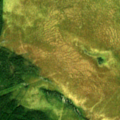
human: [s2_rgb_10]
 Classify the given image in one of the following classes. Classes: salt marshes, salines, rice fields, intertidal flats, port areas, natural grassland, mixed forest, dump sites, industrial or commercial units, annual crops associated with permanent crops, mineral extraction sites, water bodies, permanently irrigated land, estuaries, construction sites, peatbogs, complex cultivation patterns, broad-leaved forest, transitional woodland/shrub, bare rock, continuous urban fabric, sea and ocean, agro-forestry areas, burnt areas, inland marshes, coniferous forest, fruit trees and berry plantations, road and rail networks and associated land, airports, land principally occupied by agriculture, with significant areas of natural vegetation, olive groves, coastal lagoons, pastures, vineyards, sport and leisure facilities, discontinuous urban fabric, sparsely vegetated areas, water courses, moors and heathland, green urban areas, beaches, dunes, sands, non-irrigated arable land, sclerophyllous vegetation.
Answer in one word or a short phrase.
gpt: coniferous forest, mixed forest, peatbogs